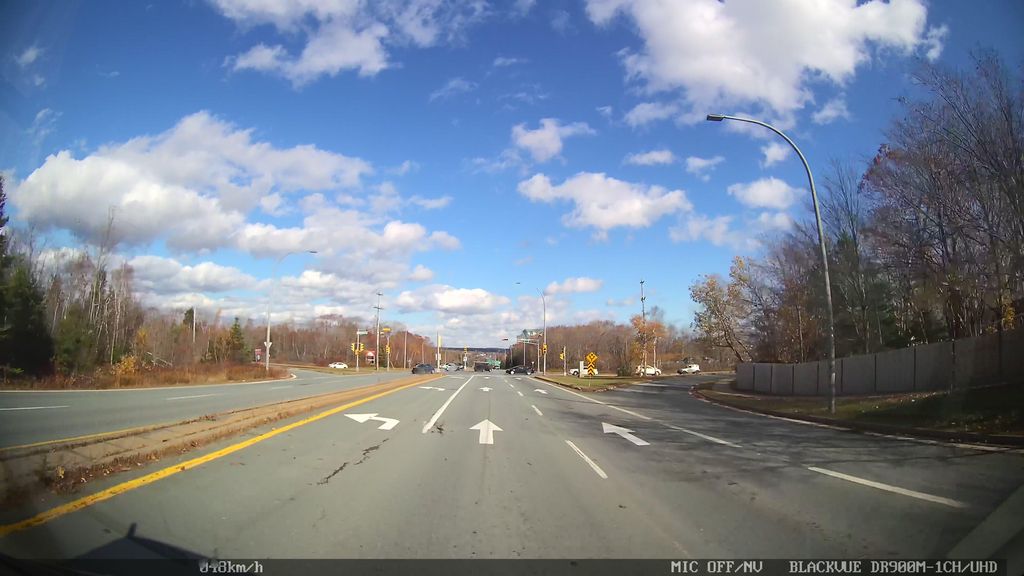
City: halifax